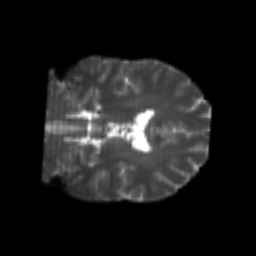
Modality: T2w
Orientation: coronal
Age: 21
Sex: male
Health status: healthy
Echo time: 0.074 s